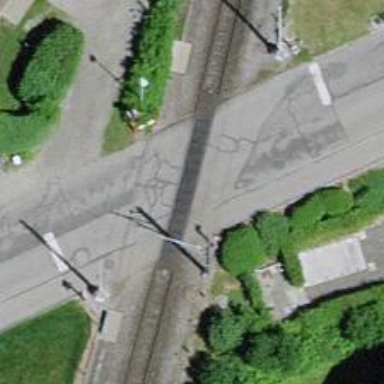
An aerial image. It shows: Railway level crossing.